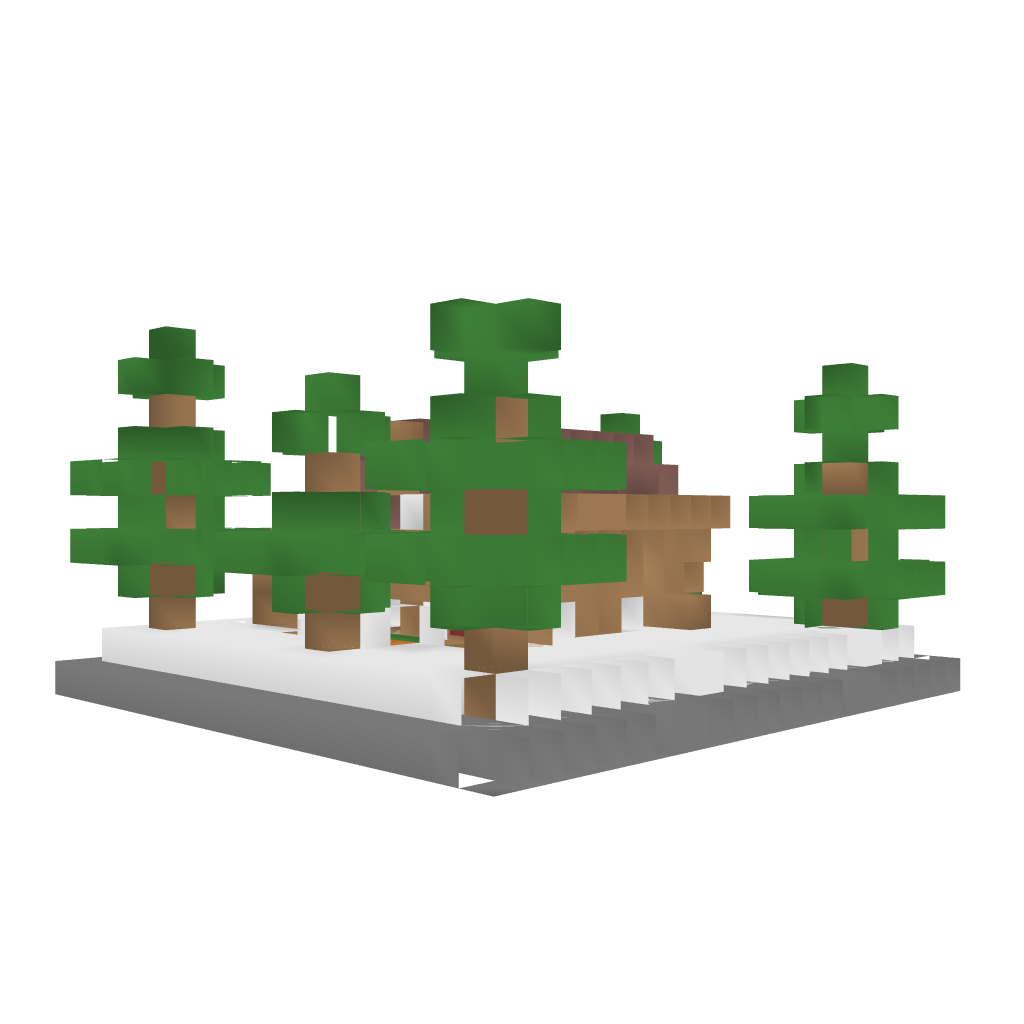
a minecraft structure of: Taiga Hut bad low quality